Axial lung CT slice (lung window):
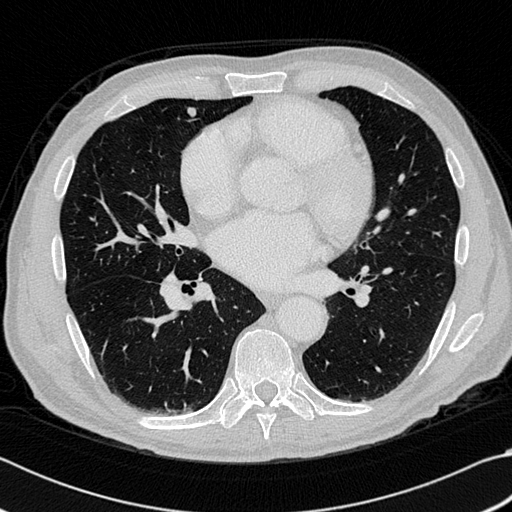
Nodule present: yes
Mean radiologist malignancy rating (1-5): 2.5